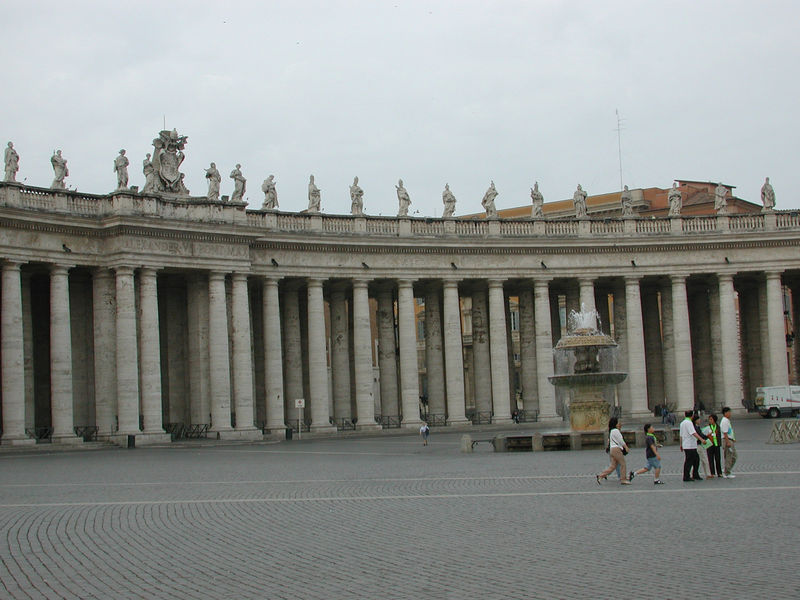
Titel: Petersplatz in Rom
Künstler: Giovanni Lorenzo Bernini
Standort: Rom, S. Pietro (EU - I - Latium)
Schlagwörter: himmel, wasser, grün, menschen, säule, säulen, dach, gebäude, zaun, architektur, barock, stein, brüstung, familie, brunnen, rund, springbrunnen, schrift, sommer, fassade, passanten, pflaster, warm, farbe, platz, auto, figuren, geländer, foto, eingang, gang, schild, umgang, balustrade, kopfsteinpflaster, trüb, kapitelle, rom, halbrund, portal, statuen, farbfoto, kurzärmelig, vatikan, basis, brunne, absperrung, gebälk, antenne, dorische ordnung, säulenumgang, kolonnaden, petersplatz, touristen, säulengänge, bernini, asiaten, päpste, menchen, 1650, figuren stein